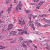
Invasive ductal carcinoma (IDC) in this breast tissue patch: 1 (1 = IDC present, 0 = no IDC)